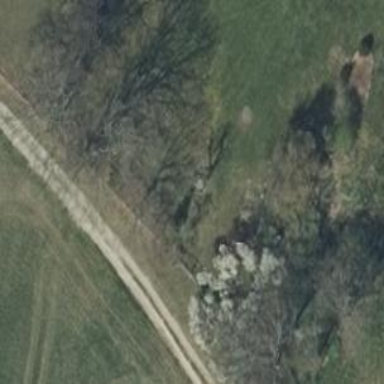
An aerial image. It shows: Deciduous tree with broadleaved leaves.